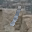
Label: 1